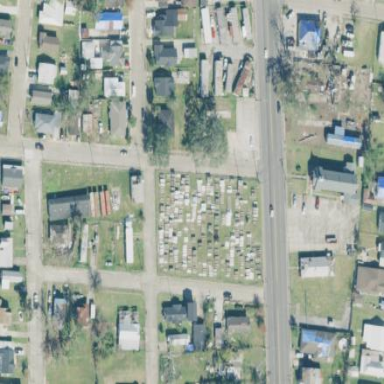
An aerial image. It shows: Cemetery.